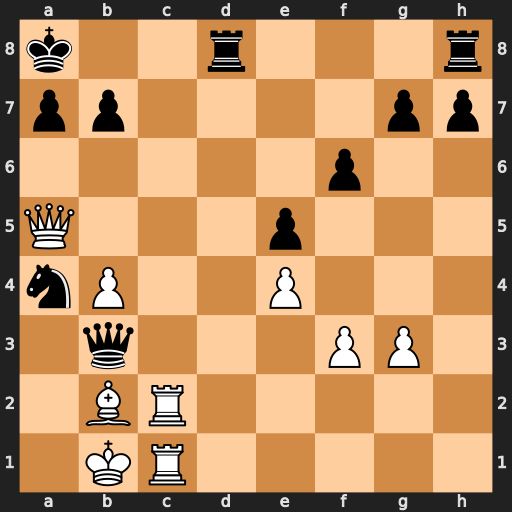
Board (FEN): k2r3r/pp4pp/5p2/Q3p3/nP2P3/1q3PP1/1BR5/1KR5
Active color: w
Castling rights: -
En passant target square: -
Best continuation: Qxd8+ Rxd8 Rc8+ Rxc8 Rxc8#